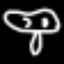
Label: mushroom